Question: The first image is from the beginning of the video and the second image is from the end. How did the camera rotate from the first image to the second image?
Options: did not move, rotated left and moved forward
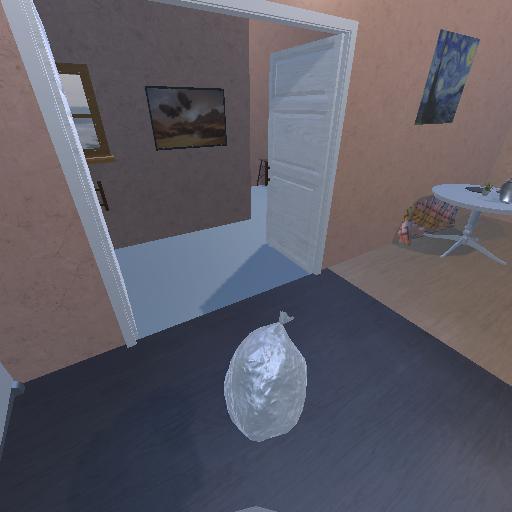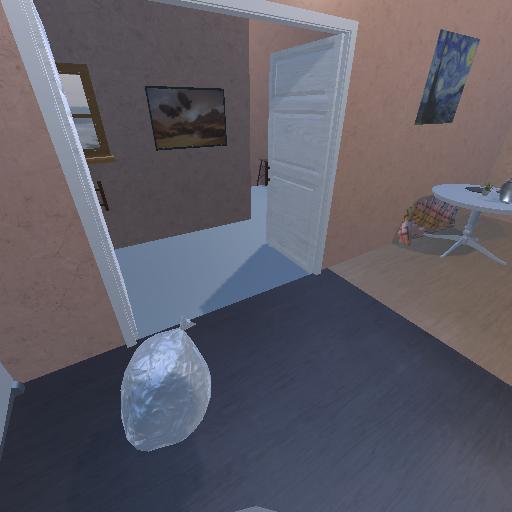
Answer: did not move